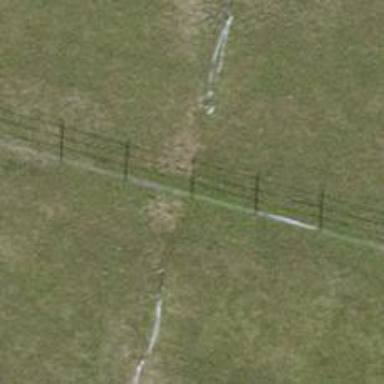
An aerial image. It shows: Gate.